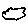
Label: cloud